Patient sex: M
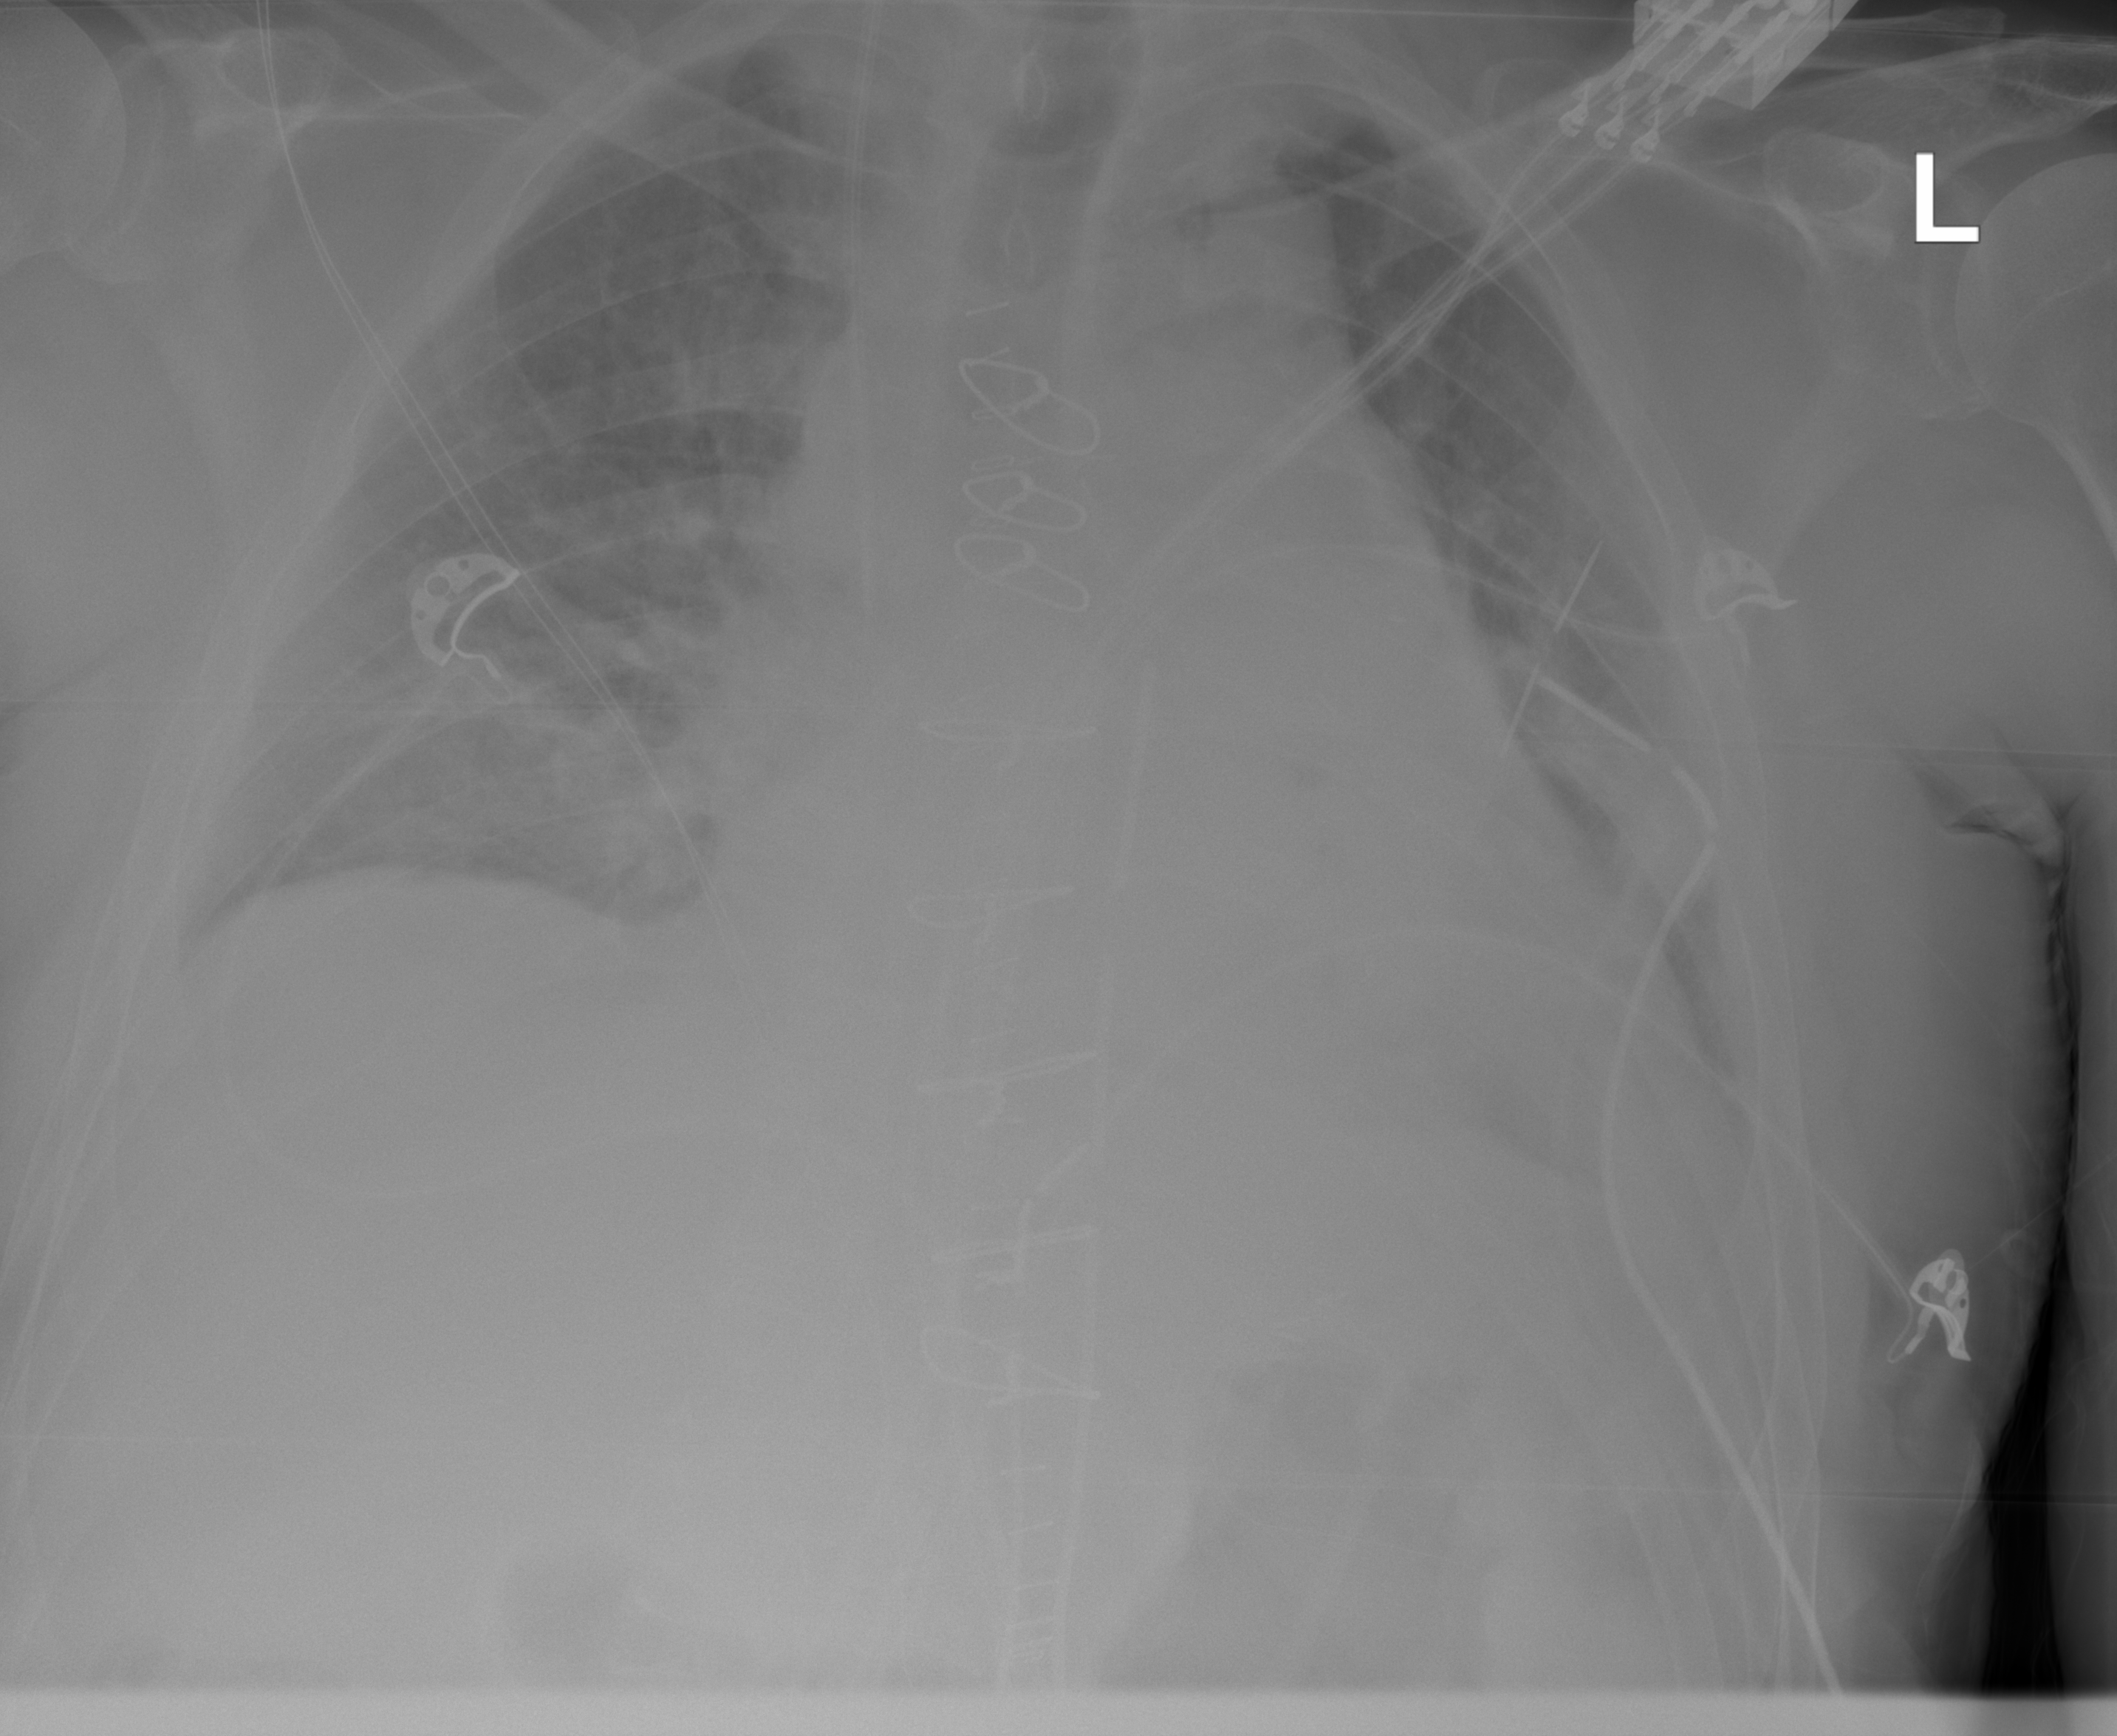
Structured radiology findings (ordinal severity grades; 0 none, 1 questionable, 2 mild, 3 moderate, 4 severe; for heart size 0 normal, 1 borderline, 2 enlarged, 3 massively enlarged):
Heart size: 2
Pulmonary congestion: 2
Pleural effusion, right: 0
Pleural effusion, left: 2
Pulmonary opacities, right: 2
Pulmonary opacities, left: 1
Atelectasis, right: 2
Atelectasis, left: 3